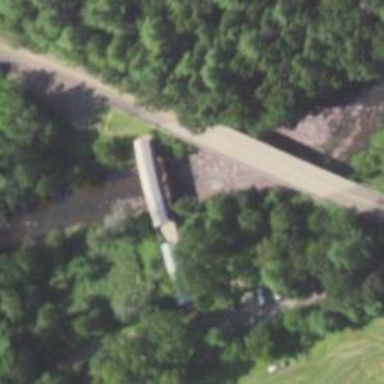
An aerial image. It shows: Covered footway on bridge.